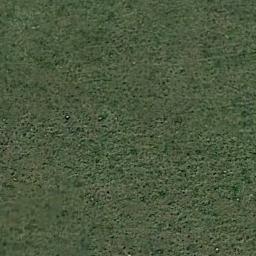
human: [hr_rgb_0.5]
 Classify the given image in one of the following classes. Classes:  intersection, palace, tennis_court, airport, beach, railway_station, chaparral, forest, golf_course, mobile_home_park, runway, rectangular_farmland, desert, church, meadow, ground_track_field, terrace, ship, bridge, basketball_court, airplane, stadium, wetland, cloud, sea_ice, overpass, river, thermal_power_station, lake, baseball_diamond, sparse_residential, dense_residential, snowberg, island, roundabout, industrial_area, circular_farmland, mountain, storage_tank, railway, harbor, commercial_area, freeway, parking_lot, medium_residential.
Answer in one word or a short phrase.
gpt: meadow